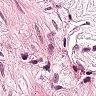
Metastatic tissue present: no